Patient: sex F, age 58
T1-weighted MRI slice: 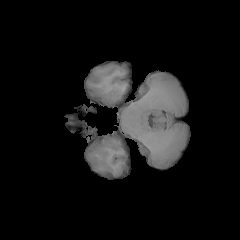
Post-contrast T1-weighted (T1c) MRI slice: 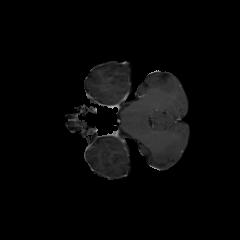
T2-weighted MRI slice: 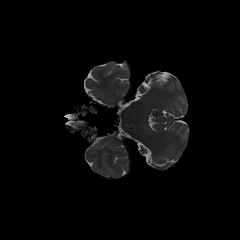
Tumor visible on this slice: no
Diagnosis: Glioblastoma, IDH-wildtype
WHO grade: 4